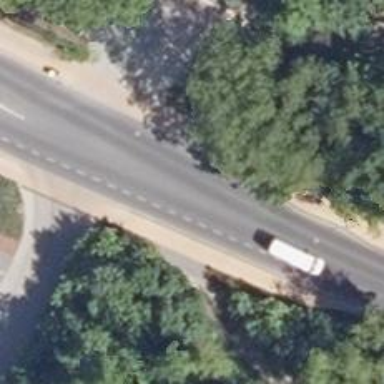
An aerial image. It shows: Secondary road with asphalt surface. There is separate cycle lane on the left and sidewalks on both sides.